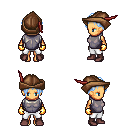
a pixel art fantasy rpg character, female body template, human, tanned skin, steel chest armor, white pants, white cyan parted hairstyle, leather cap, gold gloves, maroon shoes, four views (front, back, left, right), 2x2 character sprite sheet, small pixel art, hard edges, no anti-aliasing